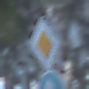
Verkehrszeichen: Vorfahrtsstrasse
Zusatzzeichen unten: VorgeschriebeneFahrtrichtungGeradeausOderRechts
Umgebung: Outdoor, Nature
Tageszeit: MorningAfternoon
Wetter: Clear
Licht: Natural
Jahreszeit: Winter
Kontrast: LowContrast